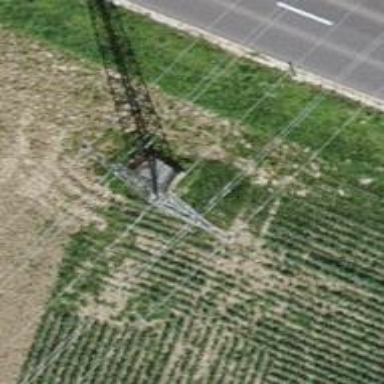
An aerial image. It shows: Power line is depicted.